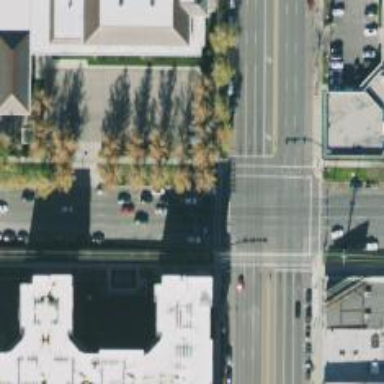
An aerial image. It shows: Primary road with asphalt surface. There is separate sidewalk.